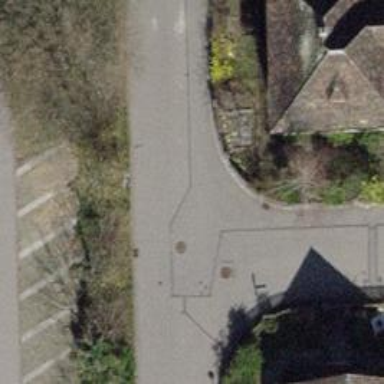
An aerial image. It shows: Residential road with asphalt surface.